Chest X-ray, PA view. Patient: 41 years old, sex M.
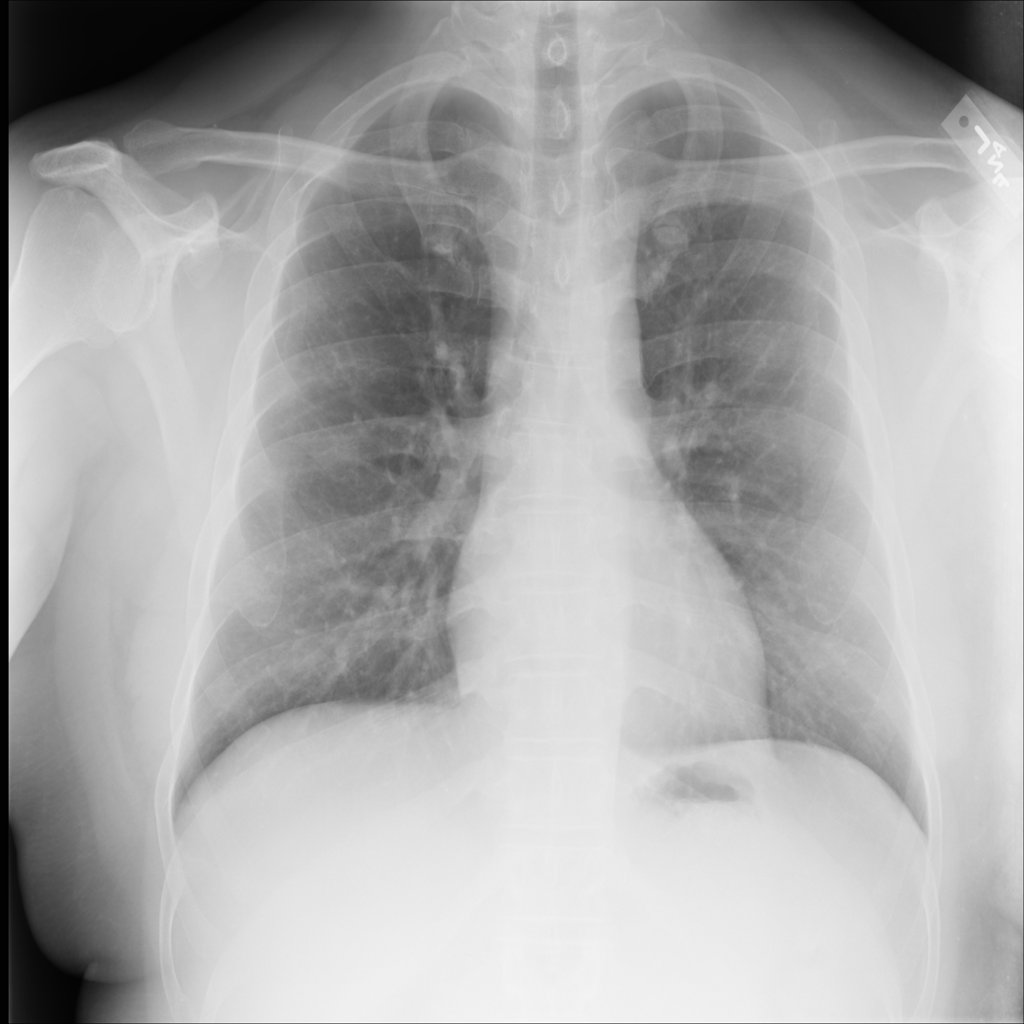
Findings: No Finding